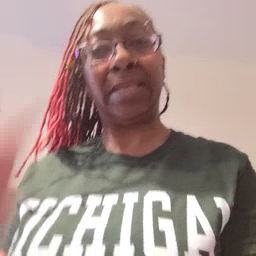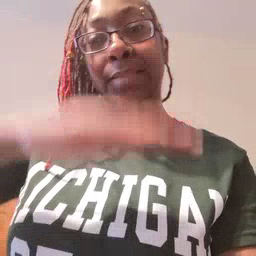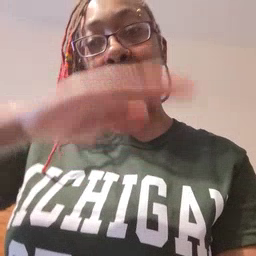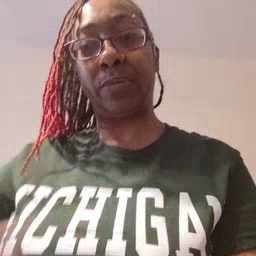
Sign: table